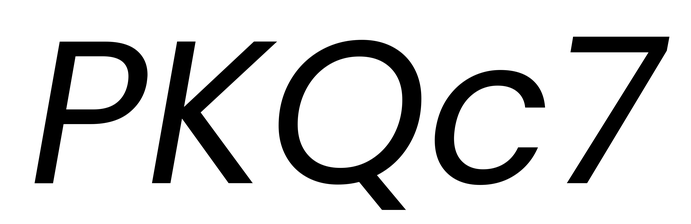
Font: Poppins-Italic